Question:
I have some records in SQLite Database. With more than 2 records. I want to go to for example
- -
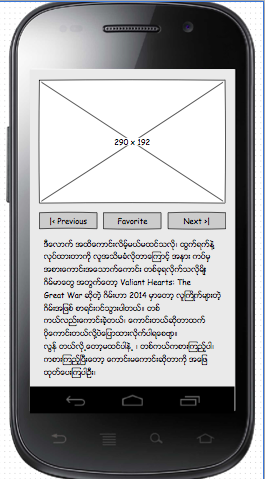
Answer: To get the next record (if any):
'''
SELECT *
FROM MyTable
WHERE id > :PreviousValue
ORDER BY id ASC
LIMIT 1
'''
For the previous record, use '<' and 'DESC'.